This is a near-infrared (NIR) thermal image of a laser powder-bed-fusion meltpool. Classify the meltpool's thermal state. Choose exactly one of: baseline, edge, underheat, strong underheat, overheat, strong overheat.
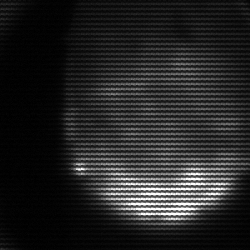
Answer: edge